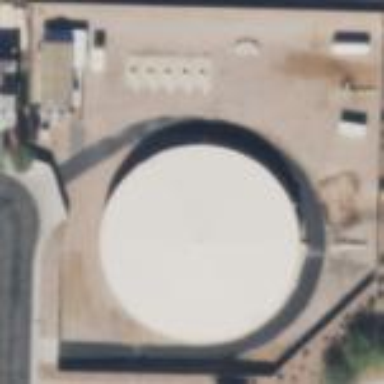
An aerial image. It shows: Municipal water storage facility enclosed by fence.